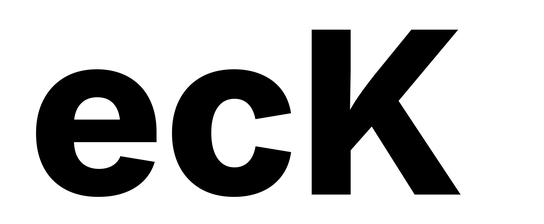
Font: Inter_ExtraBold